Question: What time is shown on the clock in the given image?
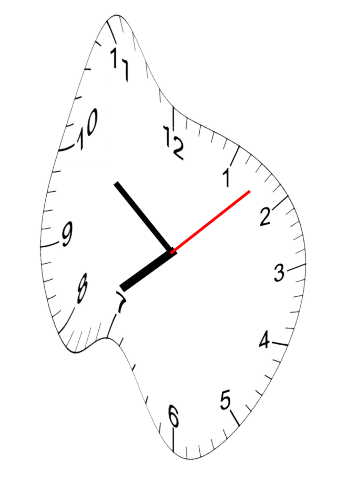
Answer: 07:51:08